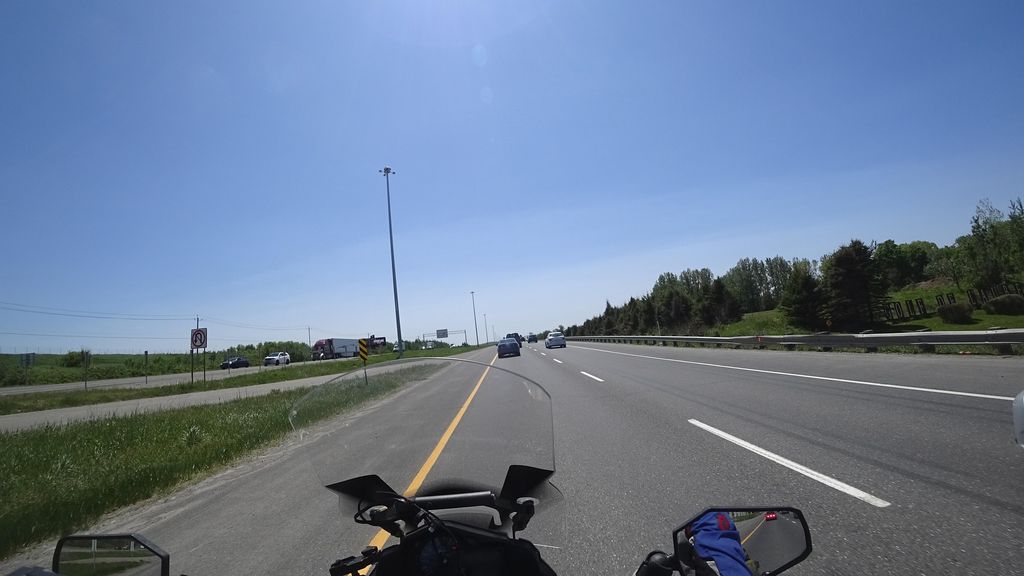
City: quebec_city